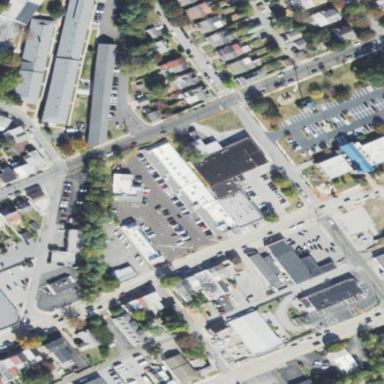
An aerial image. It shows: Retail building.